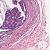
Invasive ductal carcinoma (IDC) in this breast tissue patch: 1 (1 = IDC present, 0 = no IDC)